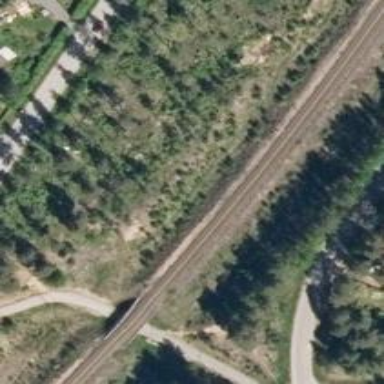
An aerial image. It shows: Railway track with continuous electrified contact lines.